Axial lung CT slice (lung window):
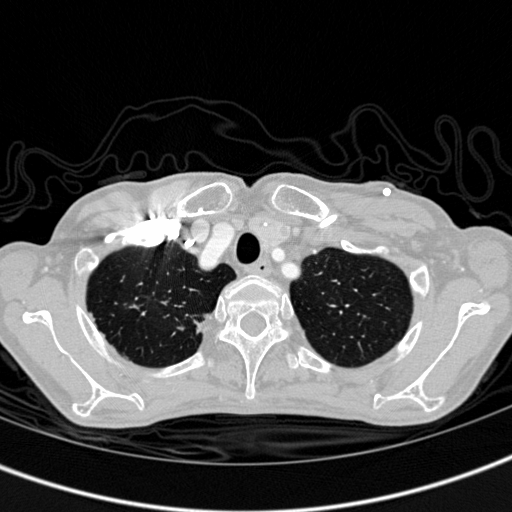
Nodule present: no